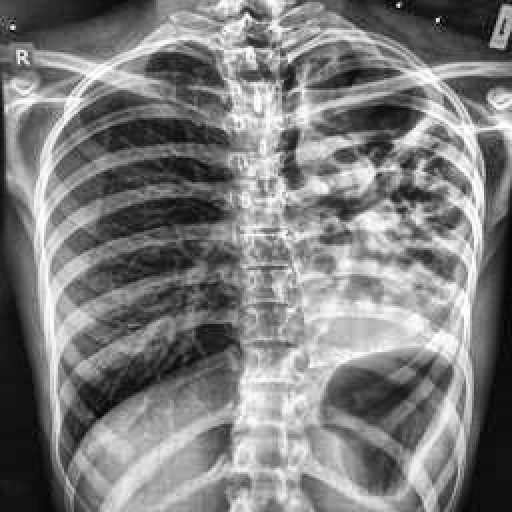
Finding: TUBERCULOSIS